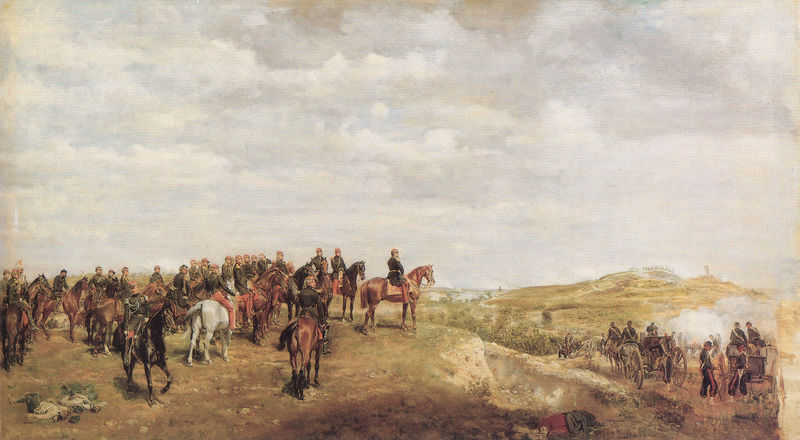
Titel: L'Empereur Napoléon III à la bataille de Solférino
Künstler: Ernest Meissonier
Standort: Compiègne
Institution: Musée National du Château de Compiègne et Musée du Second Empire
Schlagwörter: angriff, berg, blau, gemälde, himmel, kampf, mann, schatten, weiß, wolken, gelb, landschaft, menschen, ocker, stadt, bewegung, braun, frankreich, grau, hell, hintergrund, hut, hüte, licht, männer, orange, schwarz, strasse, gras, rasen, rot, tier, tiere, weg, wiese, wolke, beige, malerei, hose, leiche, stein, tod, tot, toter, erde, feld, felder, ferne, gräser, horizont, hügel, natur, weite, qualm, rauch, wiesen, boden, land, realismus, anhöhe, karren, pferd, pferde, reiter, räder, beine, bewölkt, fell, hufe, schweif, liegen, ansicht, hosen, berge, hang, dunst, nebel, tag, pause, kutsche, rad, wagen, dampf, franzosen, krieg, luft, schlacht, soldaten, glanz, streifen, grass, kanone, verbrannt, draußen, militär, uniform, uniformen, waffen, leichen, soldat, tote, verletzte, staub, napoleon, offizier, armee, heer, kämpfen, schimmel, sieg, fuchs, spähen, kavallerie, ross, krieger, general, graben, feldherr, artillerie, geschütz, kanonen, isokephalie, opfer, rauchwolke, schweife, heerführer, rösser, gefallene, verwundete, klassik, kanonenwagen, generäle, gefallen, stürzen, offiziere, schlachtfeld, geschoss, gefecht, ebenen, überblick, tross, verletzter, reiterei, bewölt, alte meister, vor der schlacht, gewonnen, befehlshaber, militar, anhöhung, uniformierte, schieserei, schiespulver, schlachtfelder, untenw, überschauen, erkundung, räter, nach der schlacht, treck nach westen, spähtrupp